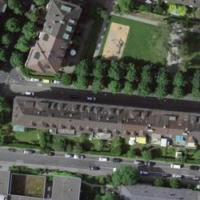
EUNIS habitat code: 54
Species observed at this site:
Papilio machaon
Tettigonia viridissima
Argynnis paphia